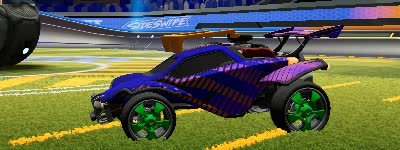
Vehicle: octane